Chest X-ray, PA view. Patient: 54 years old, sex F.
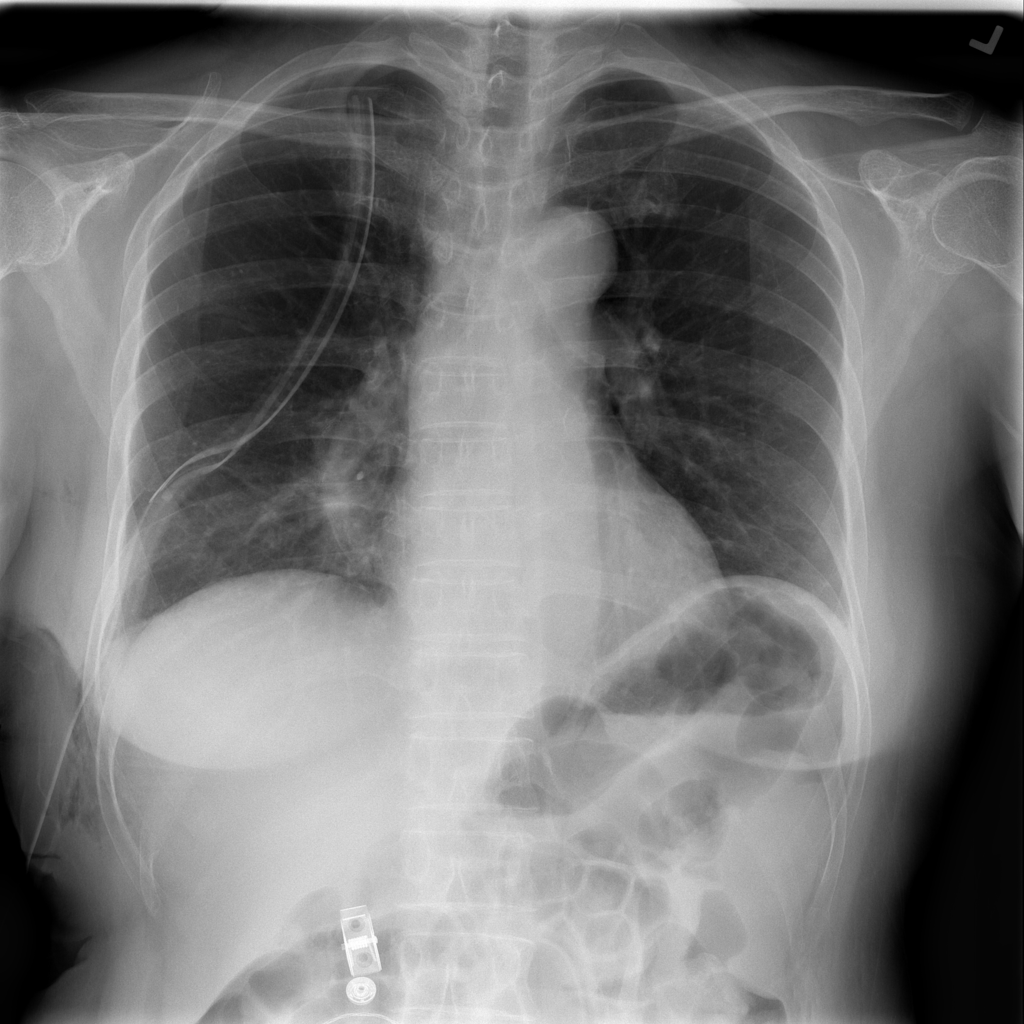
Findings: Consolidation, Emphysema